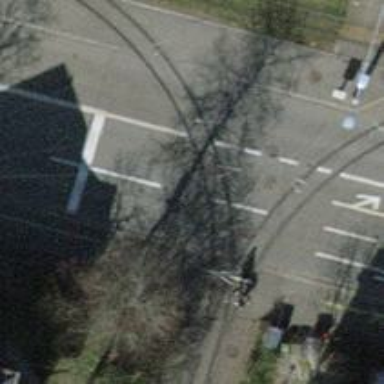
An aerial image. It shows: Tram level crossing on the railway.